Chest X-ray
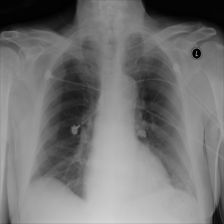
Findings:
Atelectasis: positive
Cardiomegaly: negative
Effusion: negative
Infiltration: negative
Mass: negative
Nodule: positive
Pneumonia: negative
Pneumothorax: negative
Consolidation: positive
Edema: negative
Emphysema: negative
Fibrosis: positive
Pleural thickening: negative
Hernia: negative